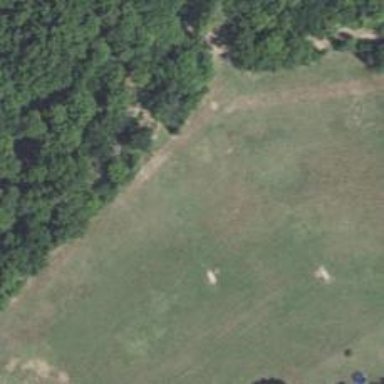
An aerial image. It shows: Disc golf hole.